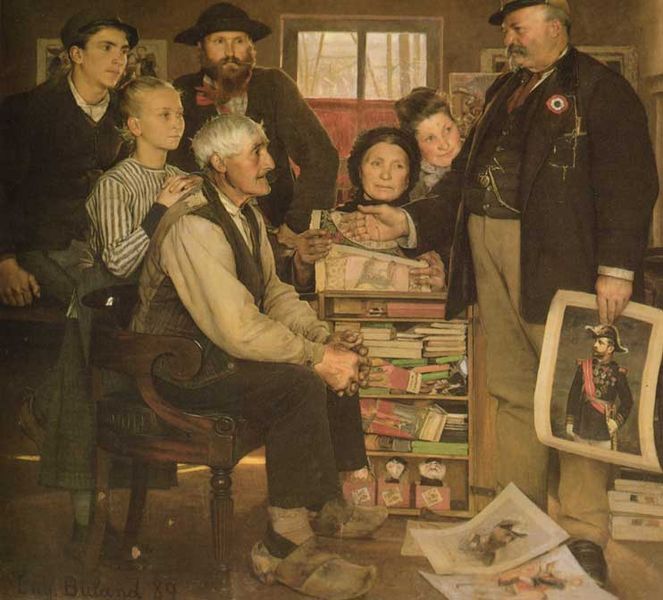
Titel: Propagande, Propaganda
Künstler: Jean Eugène Buland
Institution: Privatbesitz
Schlagwörter: blätter, gemälde, hand, mann, weiß, frauen, menschen, mädchen, sitzen, braun, fenster, frankreich, frau, grau, holz, hut, männer, raum, schwarz, stuhl, szene, zimmer, rot, alt, bart, hose, jung, regal, alte, angebot, falten, stehen, vollbart, bild, holland, hände, innenraum, möbel, niederlande, porträt, signatur, sessel, familie, kind, bauern, genre, kinder, bilder, bücher, papiere, schrank, unterlagen, wohnzimmer, lehne, geschäft, alter mann, schuhe, schwer, kette, naiv, laden, könig, schnäuzer, dick, gardine, gardinen, karten, gestreift, deutsch, stube, socken, bauch, knöpfe, knopfleiste, weste, foto, bögen, verkauf, verkäufer, alter, lehnstuhl, porträts, militär, revolution, uniform, soldat, plakat, kauf, dreispitz, helm, offizier, orden, bildnisse, vertrag, uhrkette, rosette, general, garde, auktion, taschenuhr, reproduktion, töchter, old man, sohn, pantoffeln, regalböden, gedrechselt, beamter, käufer, hefte, besitz, grossvater, drucke, holzschuhe, ehrung, spannung, anstecker, untersetzt, bürgermeister, aufzeichnungen, abschluß, zögern, belgien, revolutionär, kaise, klumpen, bücker, buland, durchsuchung, gratulation, klotschen